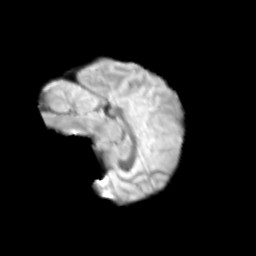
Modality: T2w
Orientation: sagittal
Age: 13
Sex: female
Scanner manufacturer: siemens
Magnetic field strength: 3 T
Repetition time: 3.8 s
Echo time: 0.07 s